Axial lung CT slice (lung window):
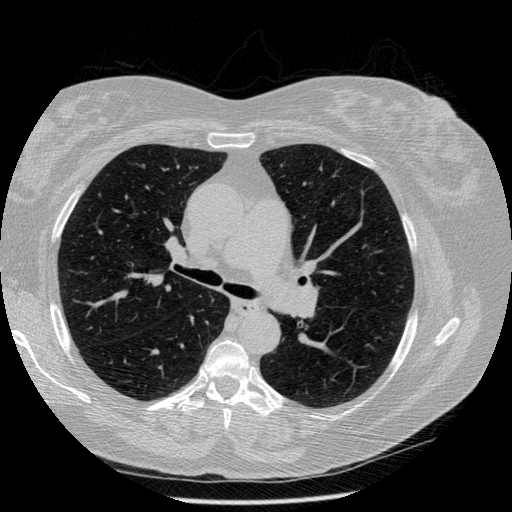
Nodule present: no